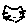
Label: cat